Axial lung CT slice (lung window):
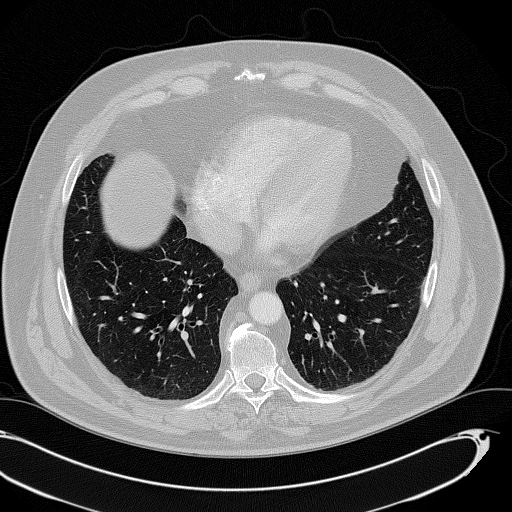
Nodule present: no